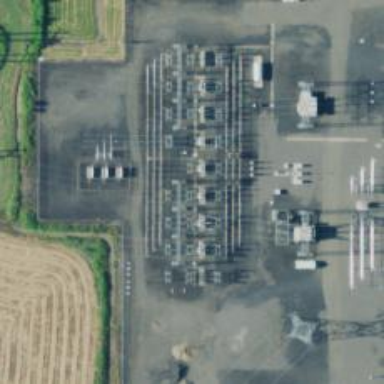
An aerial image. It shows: Outdoor power switch.